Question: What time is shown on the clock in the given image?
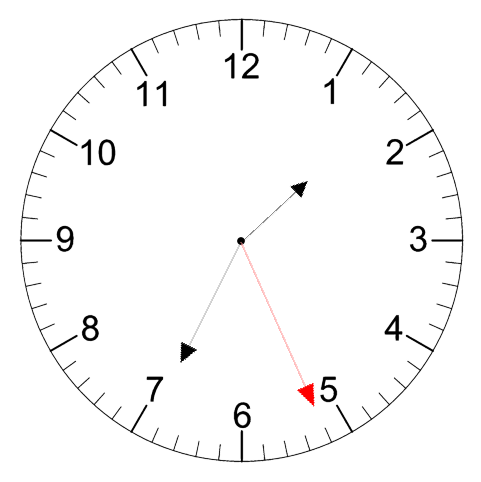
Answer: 01:34:26